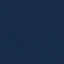
Land use / land cover class: SeaLake